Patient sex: M
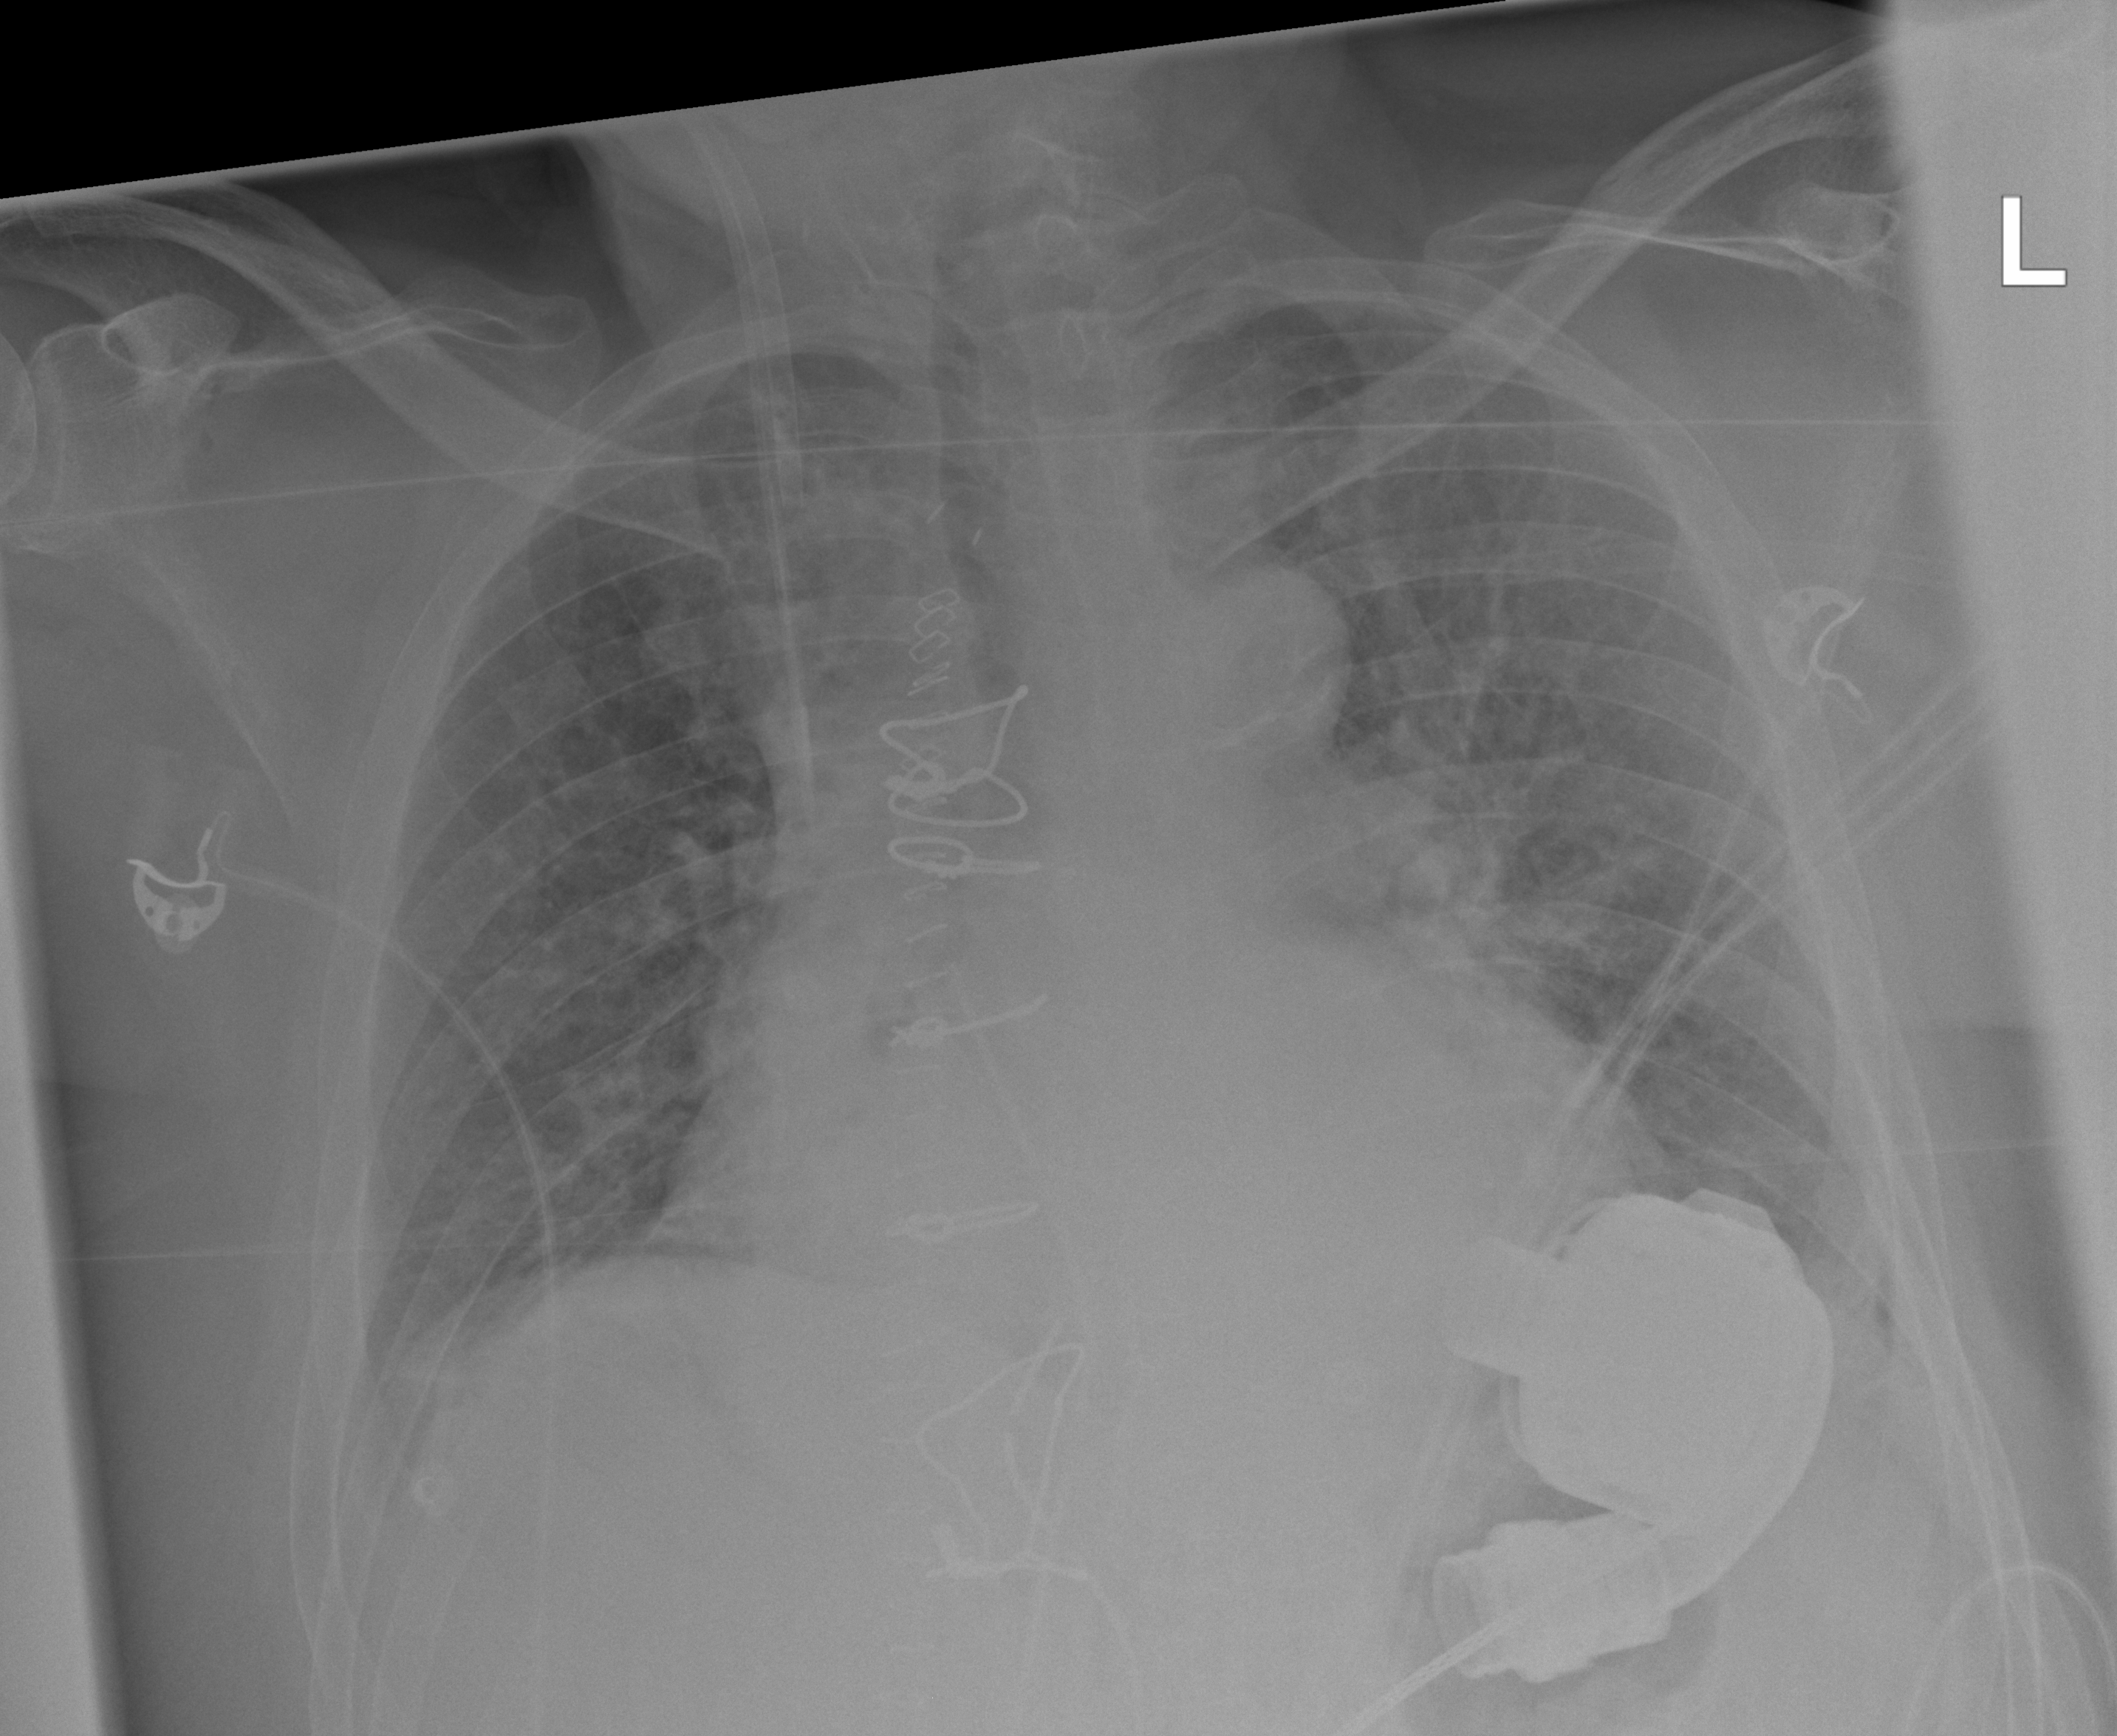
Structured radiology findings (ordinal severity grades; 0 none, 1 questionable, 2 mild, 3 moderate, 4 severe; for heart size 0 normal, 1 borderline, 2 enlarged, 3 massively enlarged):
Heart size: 2
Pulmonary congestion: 2
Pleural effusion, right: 1
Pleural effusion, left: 1
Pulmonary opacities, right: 0
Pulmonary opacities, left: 0
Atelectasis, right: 2
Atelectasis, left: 2